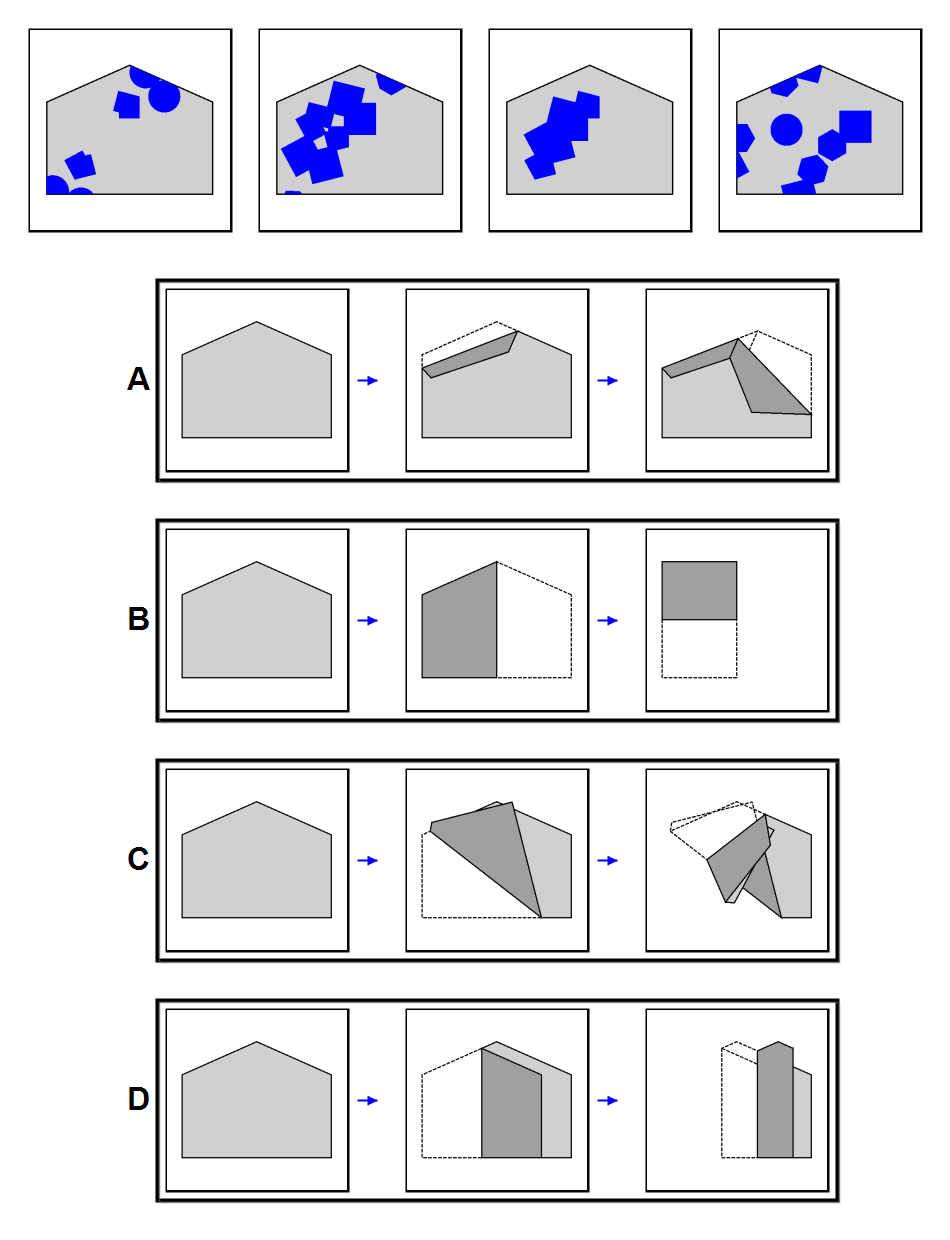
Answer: C